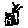
Label: house